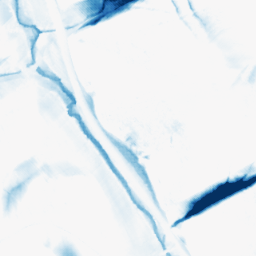
Category: morphological
Decomposition family: morphological_diamond
Decomposition parameters: operation: closing
radius: 20
Upsampling method: sinc_blackman
Upsampling parameters: scale: 2
kernel_size: 4
Upsampling scale: 2